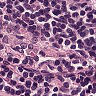
Metastatic tissue present: no